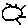
Label: sun